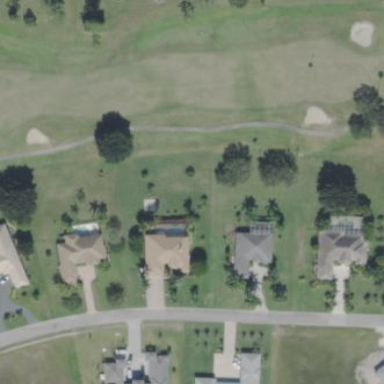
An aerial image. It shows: Golf tee.